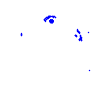
Particle: pion